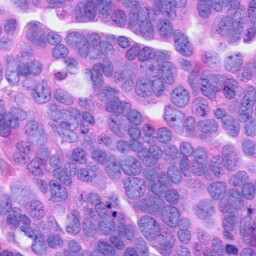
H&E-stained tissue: Ovarian